Aerial crown-view tile of a tropical tree (Barro Colorado Island, Panama), acquired 20240611:
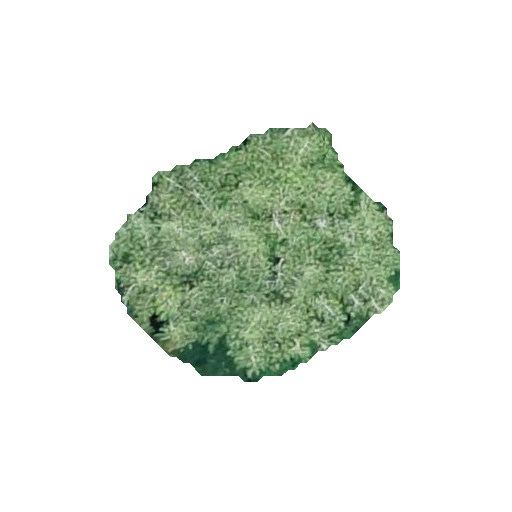
Species: Virola surinamensis
GBIF accepted scientific name: Virola surinamensis
Crown area: 81.129 m²